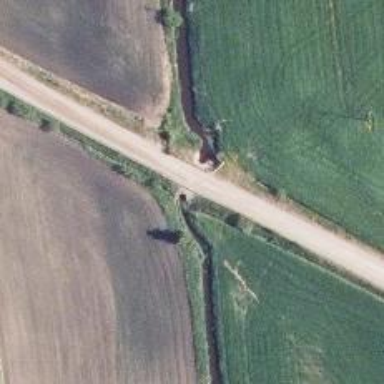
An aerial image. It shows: Culvert tunnel.